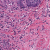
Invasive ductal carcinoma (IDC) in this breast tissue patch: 1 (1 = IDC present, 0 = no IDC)